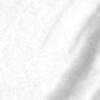
Label: change